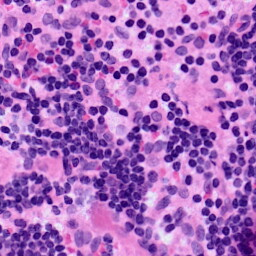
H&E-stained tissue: LymphNode